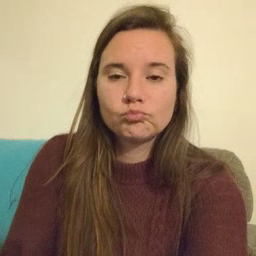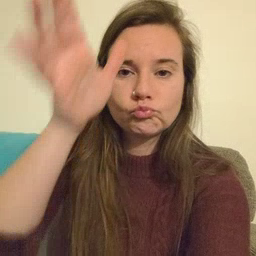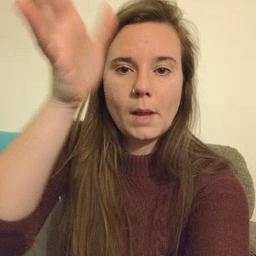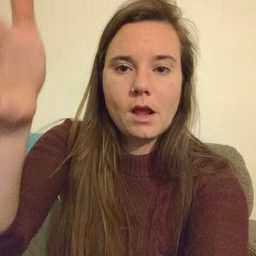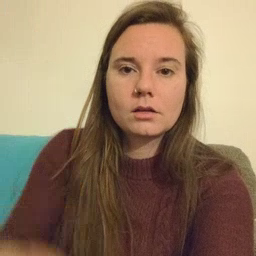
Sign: grandpa